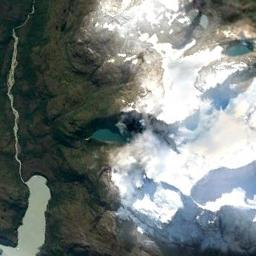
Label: snowberg